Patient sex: M
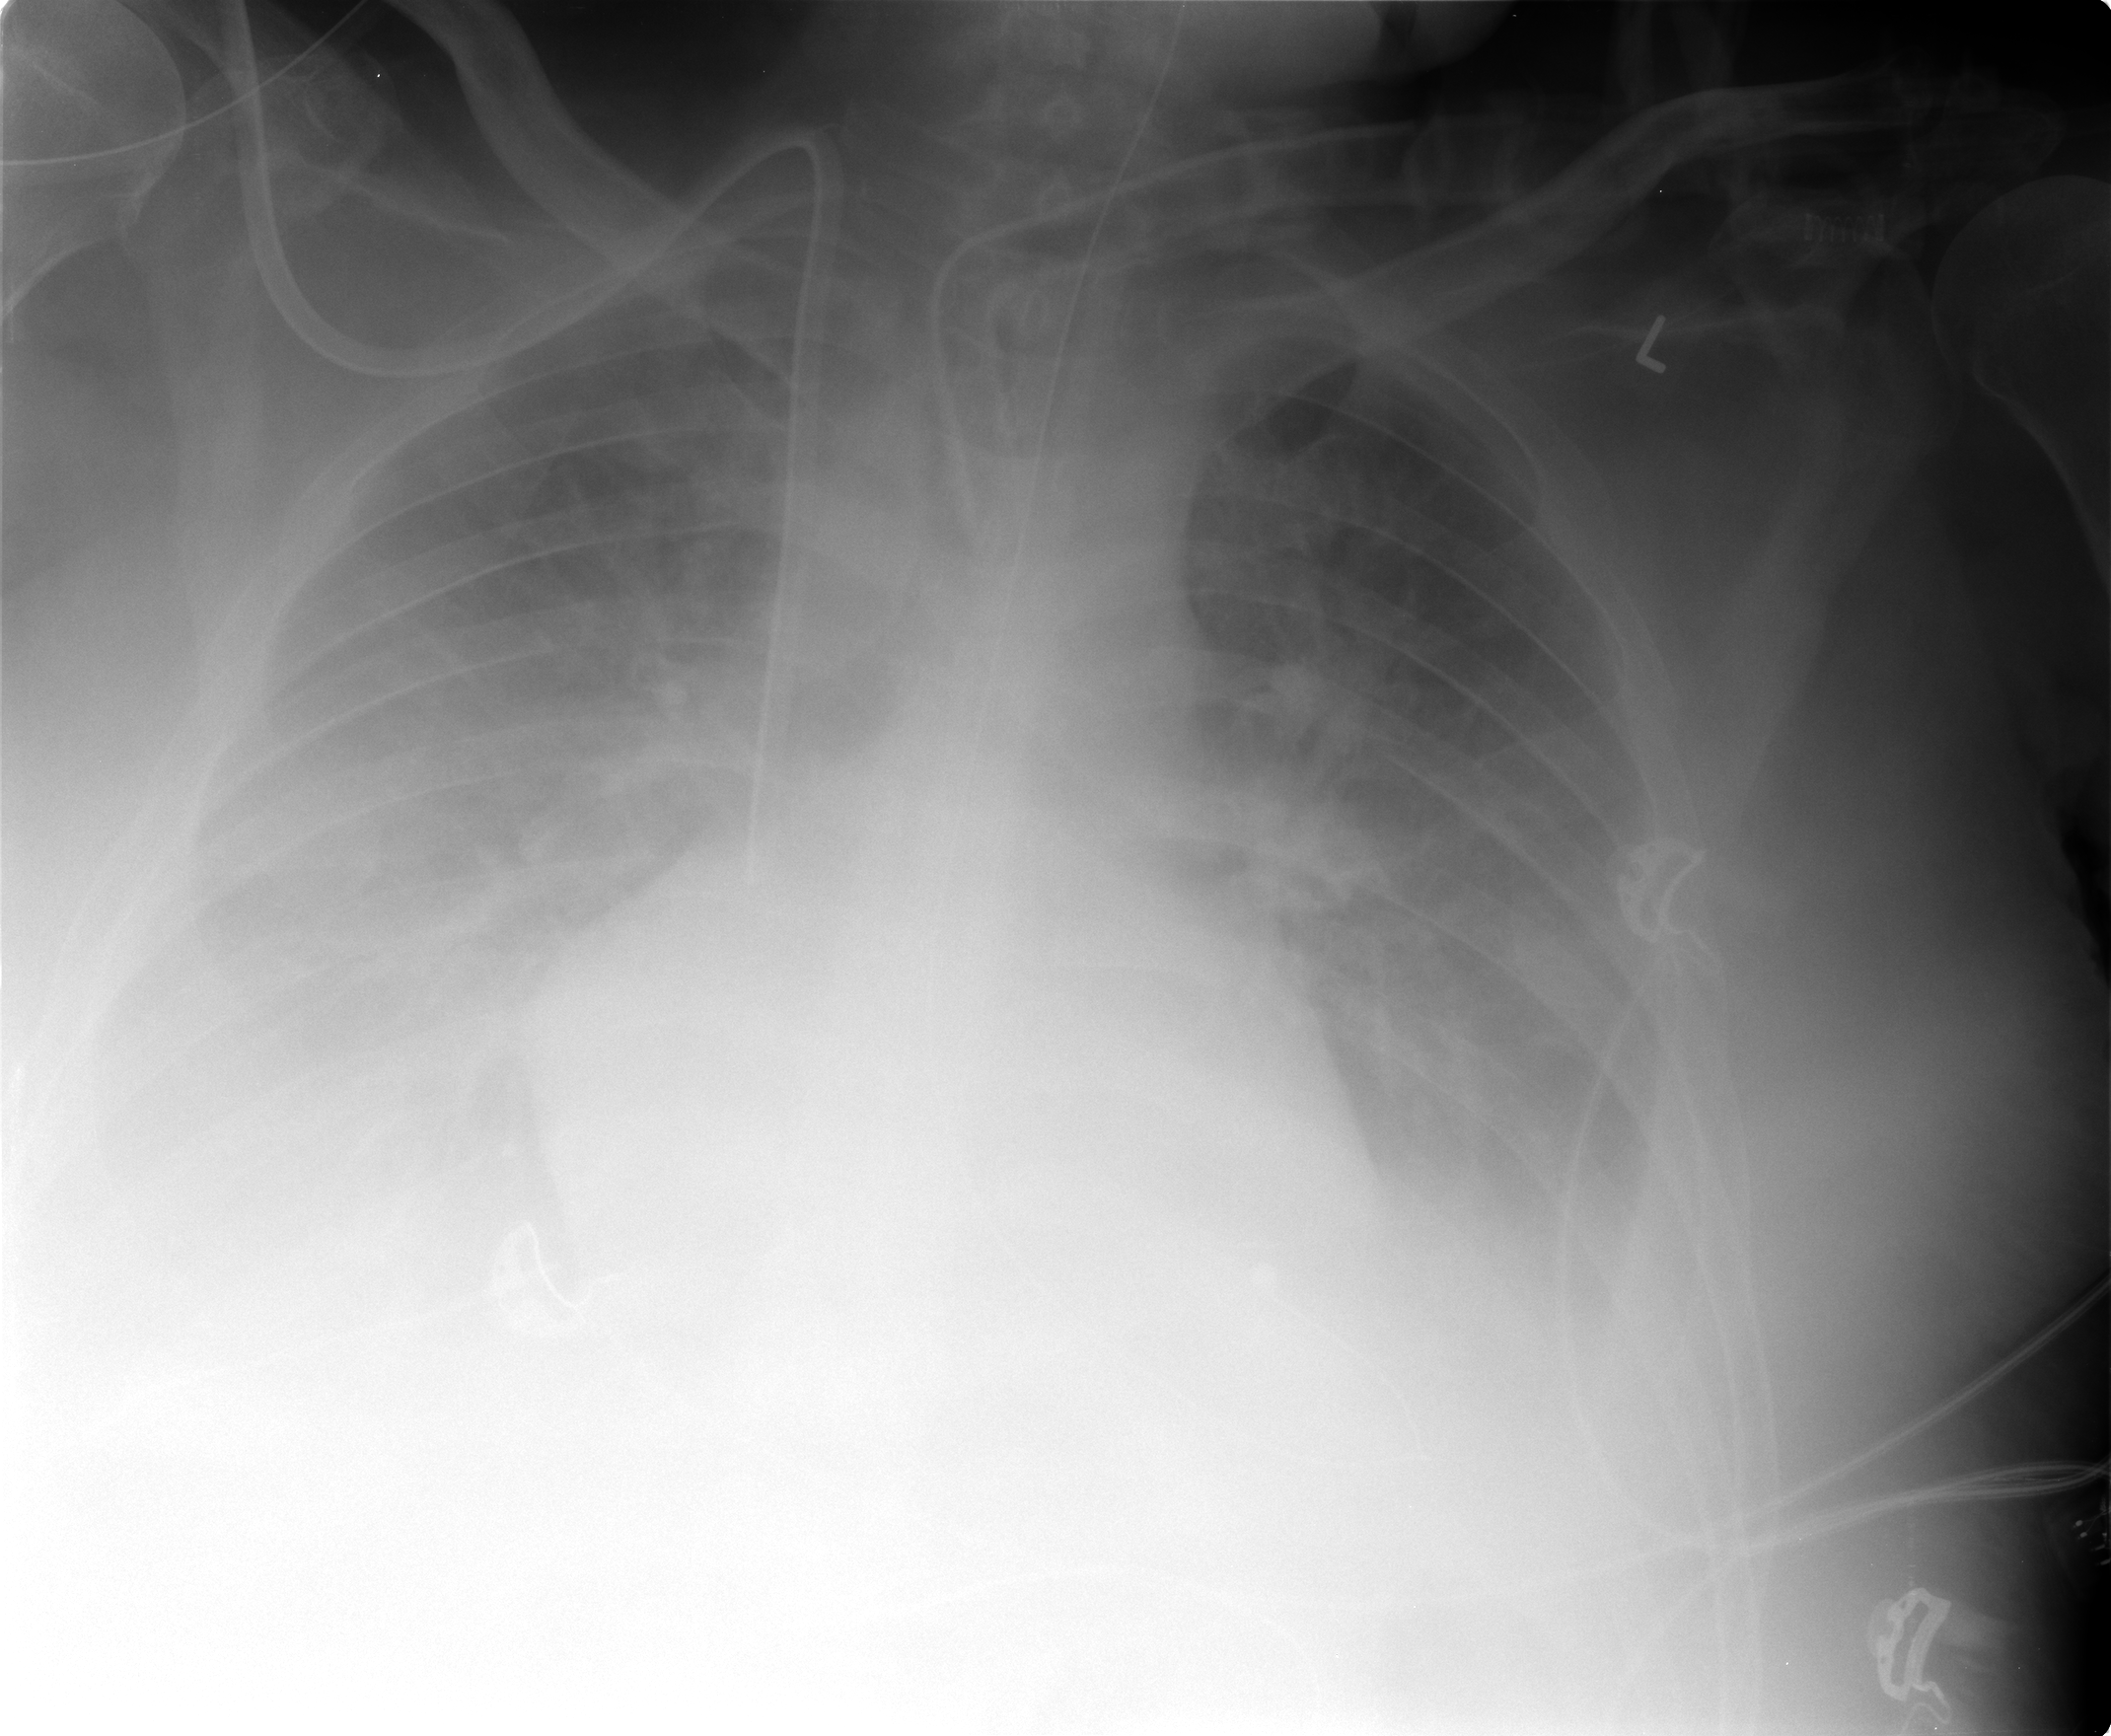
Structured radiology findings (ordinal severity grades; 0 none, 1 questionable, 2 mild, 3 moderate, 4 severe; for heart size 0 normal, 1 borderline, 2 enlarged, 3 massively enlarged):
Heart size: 1
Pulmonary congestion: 2
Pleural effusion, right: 3
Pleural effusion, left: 3
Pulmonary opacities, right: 1
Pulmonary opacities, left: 2
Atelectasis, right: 2
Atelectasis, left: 2